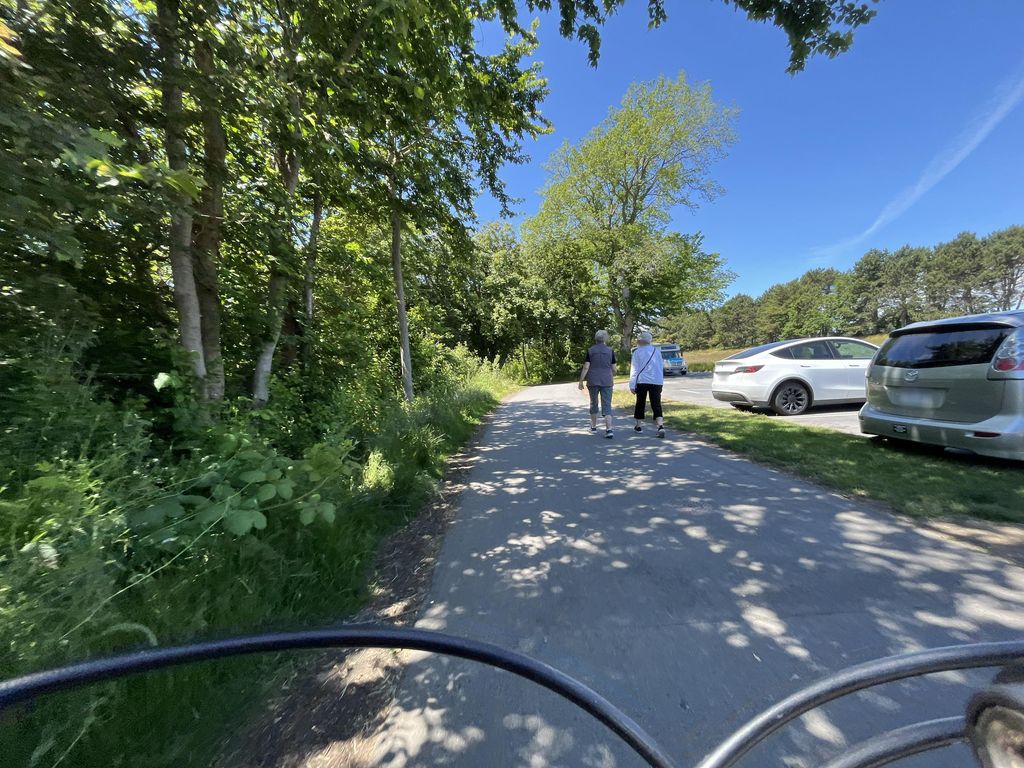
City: victoria